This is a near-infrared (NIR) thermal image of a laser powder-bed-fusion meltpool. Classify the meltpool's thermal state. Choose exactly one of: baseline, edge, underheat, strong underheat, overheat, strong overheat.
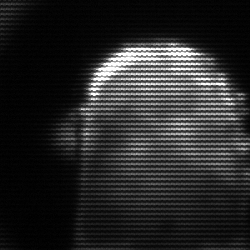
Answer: strong underheat